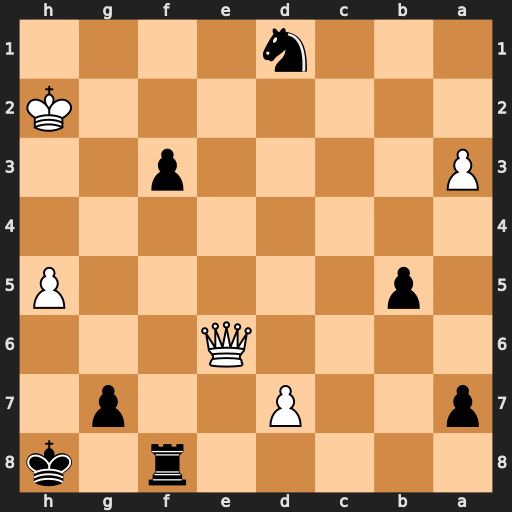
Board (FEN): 5r1k/p2P2p1/4Q3/1p5P/8/P4p2/7K/3n4
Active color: b
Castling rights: -
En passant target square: -
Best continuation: f2 d8=Q f1=Q Qxf8+ Qxf8